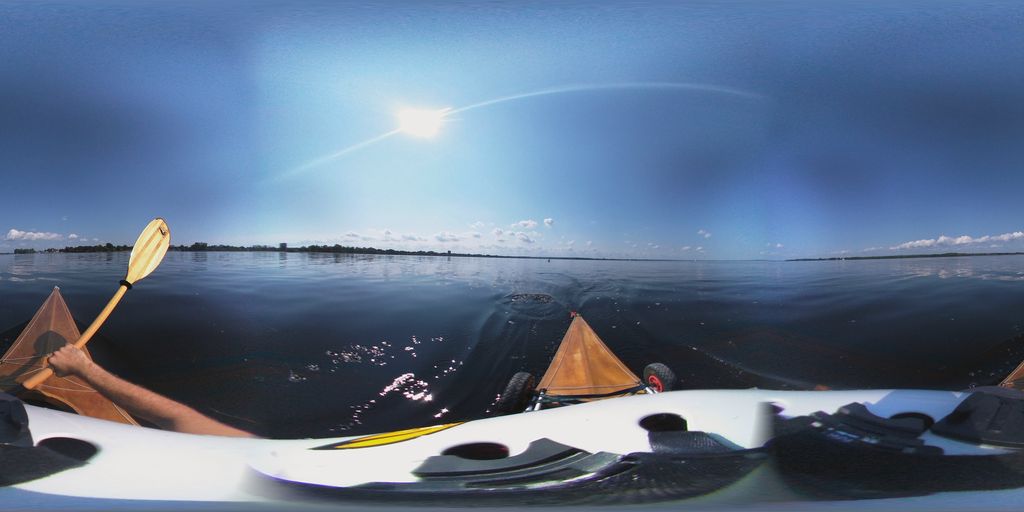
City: ottawa-gatineau